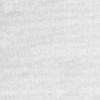
Label: no_change